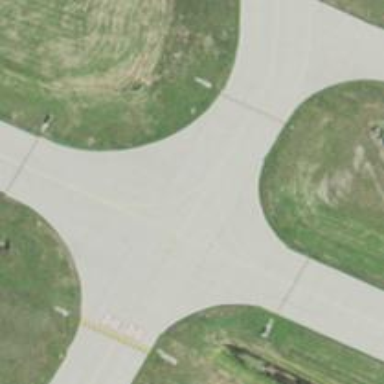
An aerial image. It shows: View of taxiway at the airport.